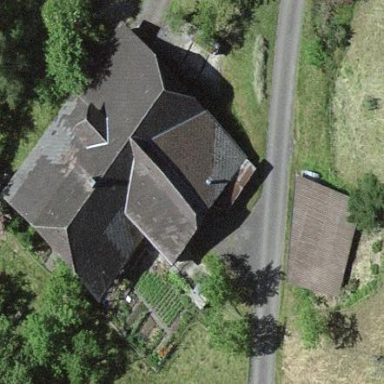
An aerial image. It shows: Farm building.